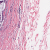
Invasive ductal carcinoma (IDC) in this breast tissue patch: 1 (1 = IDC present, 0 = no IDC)